Field crop: maize
Growth stage: 1
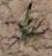
Species: salsola